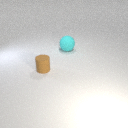
large cyan rubber sphere to the right of small brown rubber cylinder